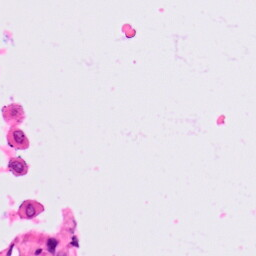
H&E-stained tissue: Lung